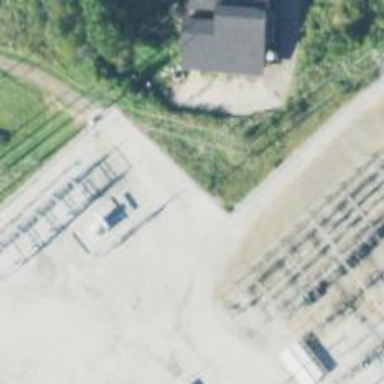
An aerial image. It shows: Power tower.